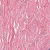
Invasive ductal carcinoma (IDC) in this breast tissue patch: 0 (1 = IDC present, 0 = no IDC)